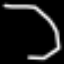
Label: octagon